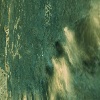
Label: land